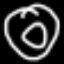
Label: donut